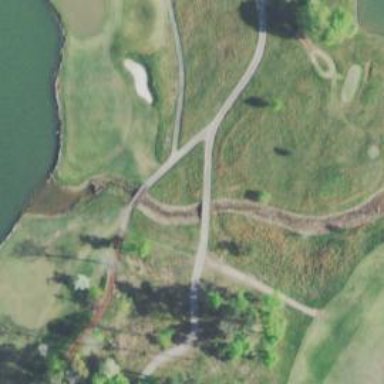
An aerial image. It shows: Service road used as golf cart path.